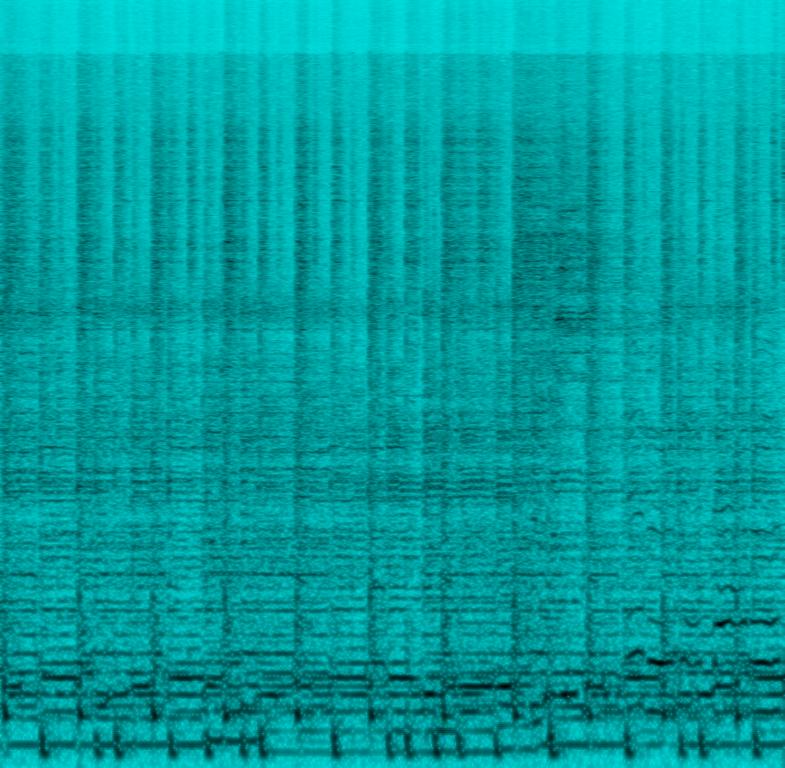
This is a quintessential indie garage rock band. The singer is calm and sings with a sort of haunting demeanor typical of this style. It's a live recording and the audio is of low quality. The singer goes off-pitch at one point.